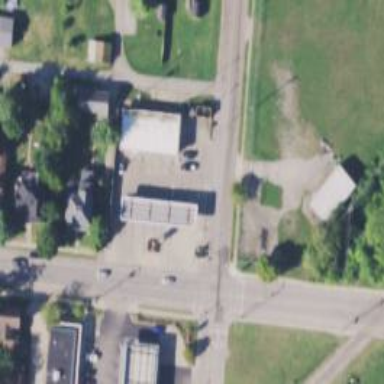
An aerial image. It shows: Convenience shop.